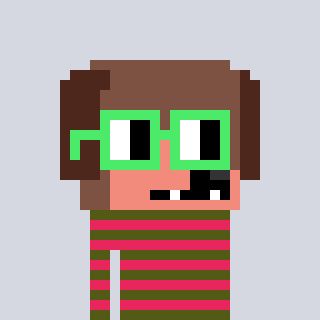
a pixel art character with square light green glasses, a dog-shaped head and a redpinkish-colored body on a cool background